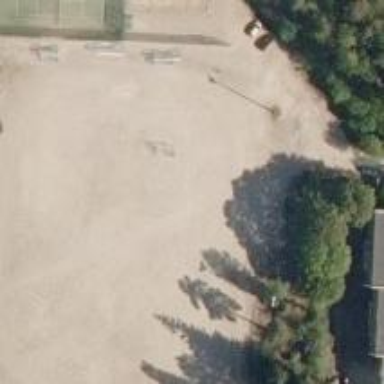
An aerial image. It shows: Multi-sport pitch with fine gravel surface for leisure land activities.